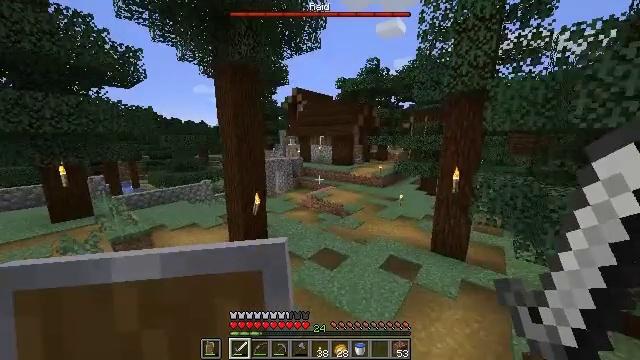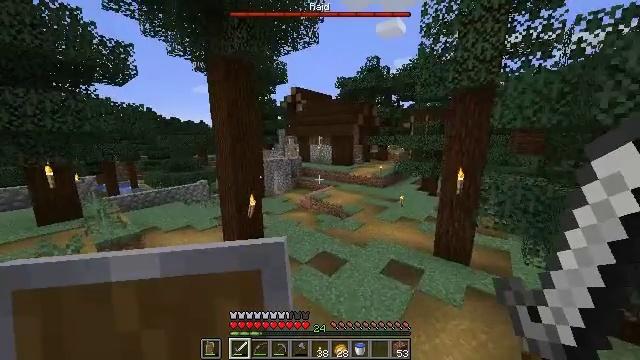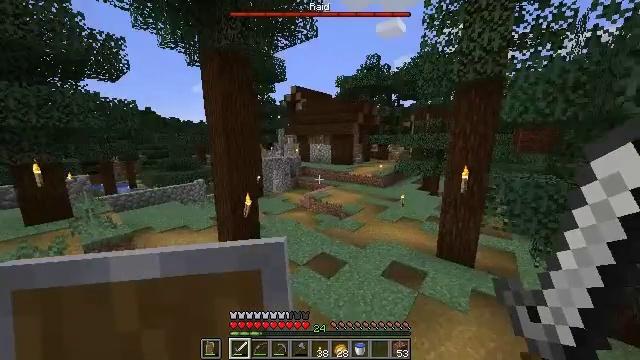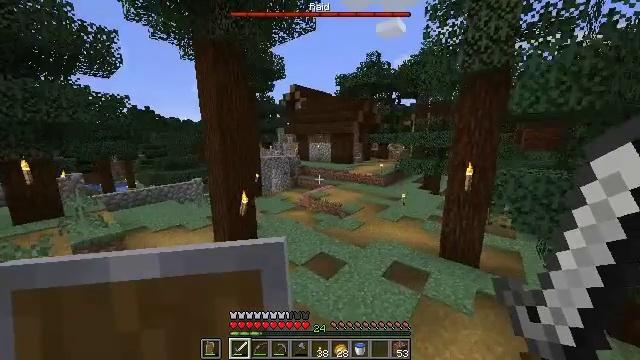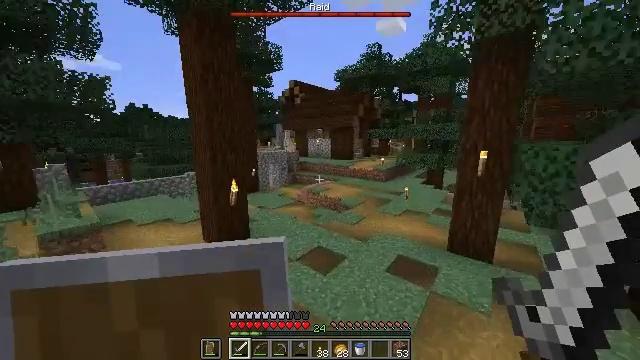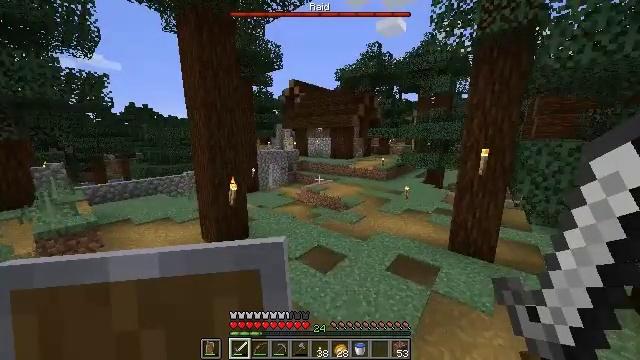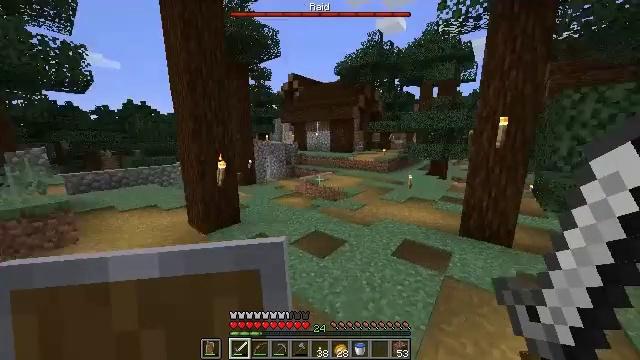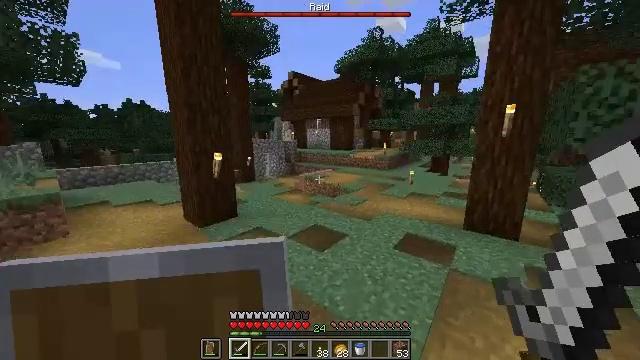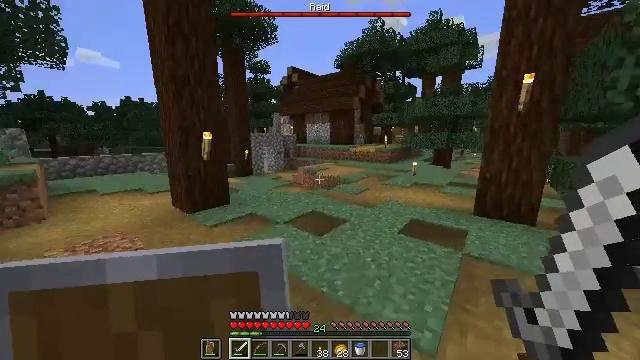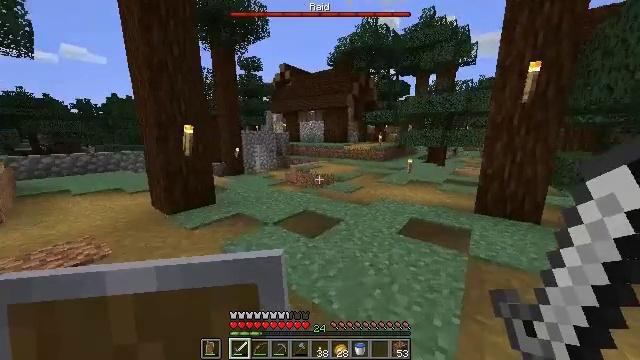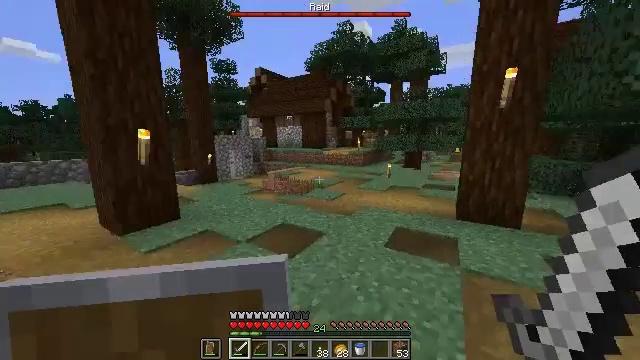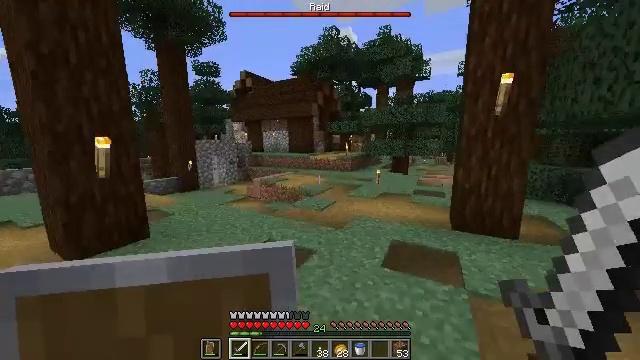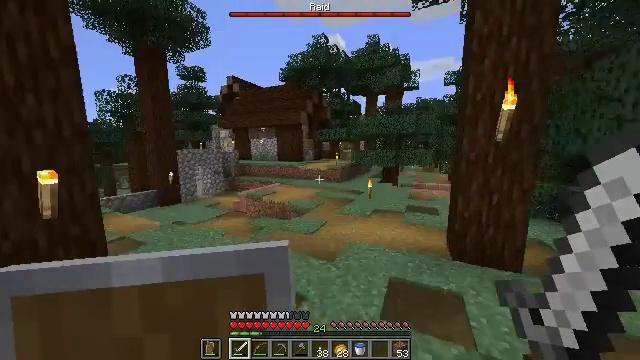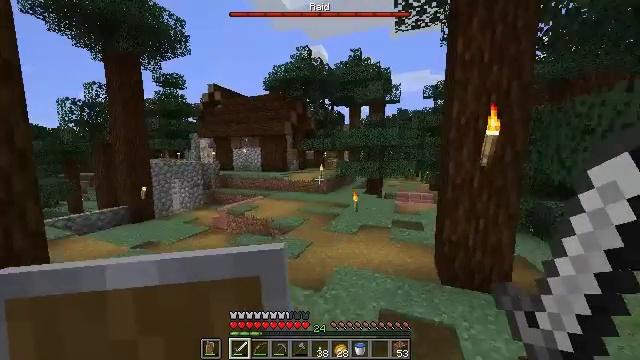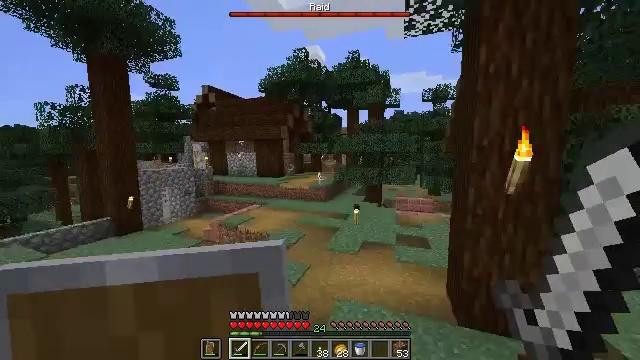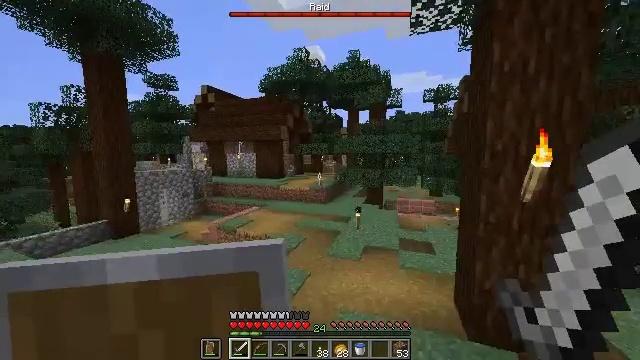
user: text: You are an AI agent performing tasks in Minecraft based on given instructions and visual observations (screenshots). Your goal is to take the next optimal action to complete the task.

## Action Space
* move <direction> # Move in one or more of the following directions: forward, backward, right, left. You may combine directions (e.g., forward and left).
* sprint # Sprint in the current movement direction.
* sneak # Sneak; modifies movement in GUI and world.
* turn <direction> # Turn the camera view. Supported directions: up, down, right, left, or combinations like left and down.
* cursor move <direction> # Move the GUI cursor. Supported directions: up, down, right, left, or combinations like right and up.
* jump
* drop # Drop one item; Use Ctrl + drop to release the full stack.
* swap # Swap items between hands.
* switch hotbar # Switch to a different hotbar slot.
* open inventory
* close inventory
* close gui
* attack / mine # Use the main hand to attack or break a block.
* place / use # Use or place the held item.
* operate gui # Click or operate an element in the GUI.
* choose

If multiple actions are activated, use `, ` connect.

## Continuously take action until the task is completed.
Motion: motion action
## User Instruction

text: Break the grass block.
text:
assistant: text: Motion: move forward
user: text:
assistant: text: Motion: move forward
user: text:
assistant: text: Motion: move forward
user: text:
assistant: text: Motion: move forward
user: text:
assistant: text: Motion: move forward
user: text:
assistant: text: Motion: move forward
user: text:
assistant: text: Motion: move forward
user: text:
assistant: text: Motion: move forward
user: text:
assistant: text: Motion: move forward, turn right
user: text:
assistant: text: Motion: move forward, turn right and up
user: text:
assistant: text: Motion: move forward, turn right, jump
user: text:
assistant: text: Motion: move forward, turn right and up, jump
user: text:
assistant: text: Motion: move forward, turn right and up
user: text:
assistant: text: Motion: move forward
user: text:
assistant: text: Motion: move forward
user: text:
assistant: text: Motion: move forward
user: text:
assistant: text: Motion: move forward, turn right and down
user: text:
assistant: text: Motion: move forward, turn right
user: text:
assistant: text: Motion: move forward, turn right and down
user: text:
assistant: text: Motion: move forward
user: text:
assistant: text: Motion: move forward
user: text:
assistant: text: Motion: move forward
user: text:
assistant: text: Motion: move forward
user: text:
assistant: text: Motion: move forward
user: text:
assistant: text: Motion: move forward
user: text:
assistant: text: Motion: move forward
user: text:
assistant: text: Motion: move forward and move right
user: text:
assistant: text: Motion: move forward and move right
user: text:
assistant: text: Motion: move forward and move right
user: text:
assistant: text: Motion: move forward and move right